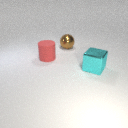
large brown metal sphere to the right of large red rubber cylinder